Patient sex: M
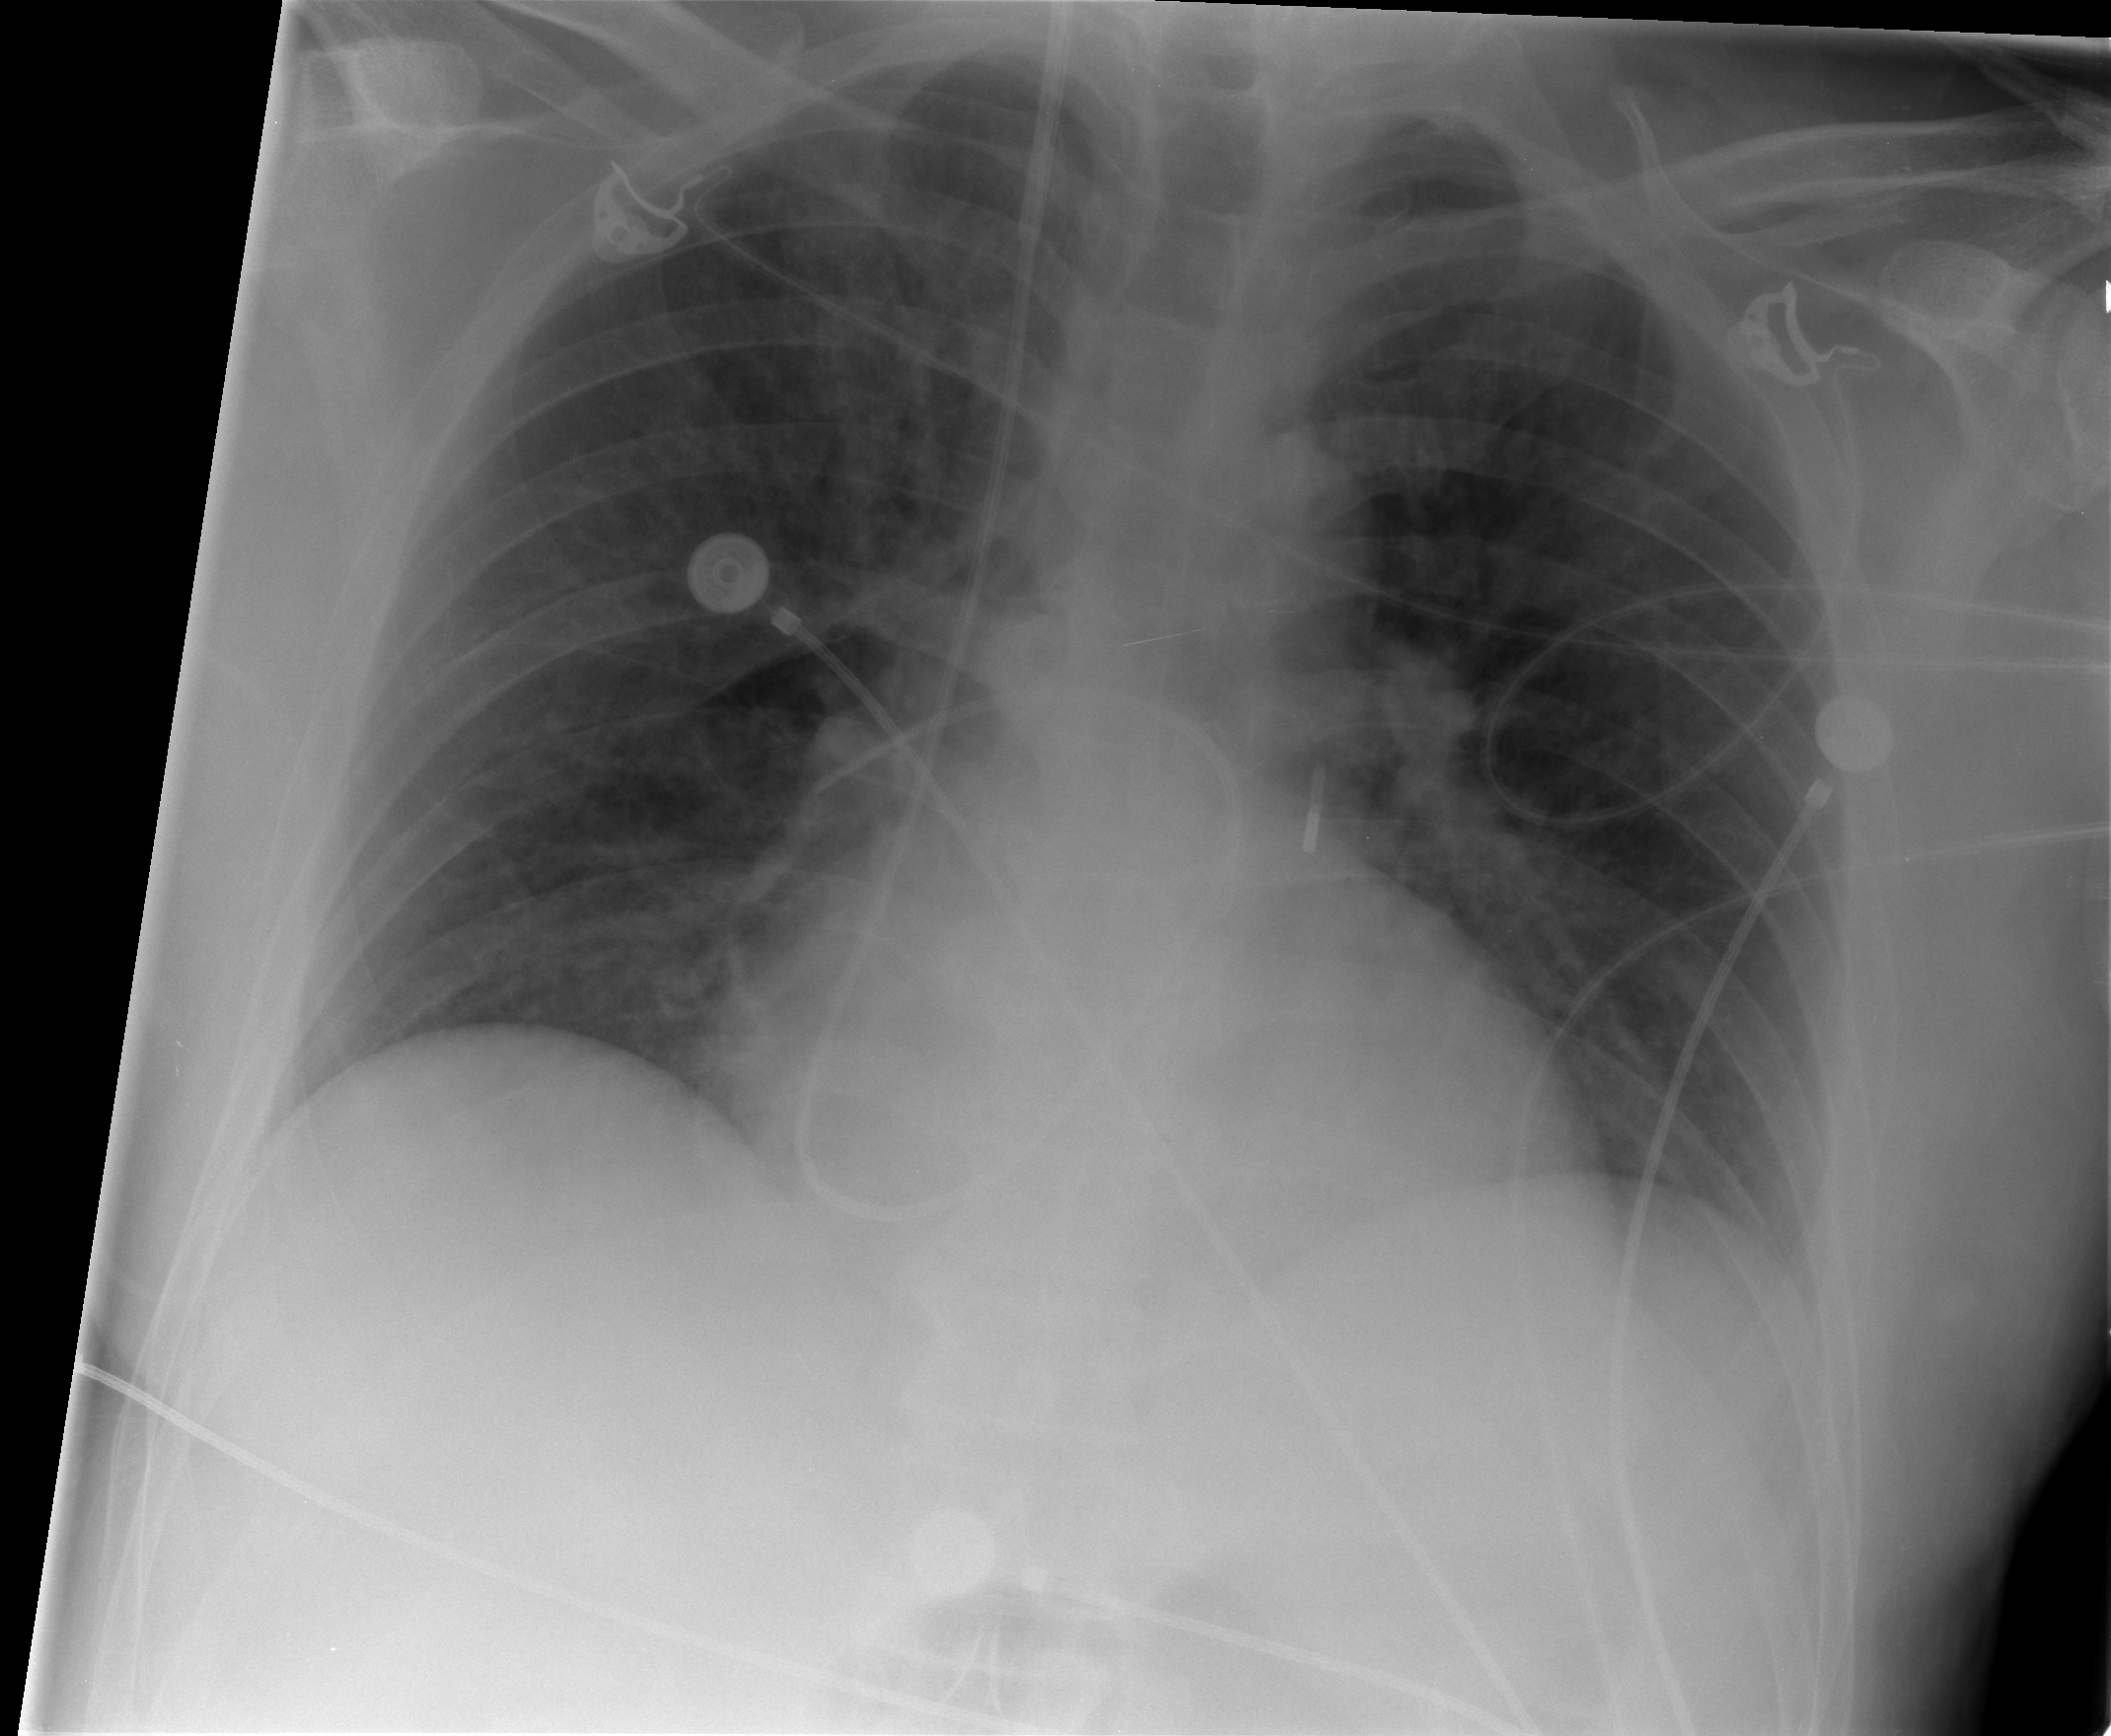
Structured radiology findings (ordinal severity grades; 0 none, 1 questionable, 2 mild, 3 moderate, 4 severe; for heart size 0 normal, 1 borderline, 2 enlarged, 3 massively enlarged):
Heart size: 2
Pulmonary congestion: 2
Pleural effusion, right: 0
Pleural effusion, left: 0
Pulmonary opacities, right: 2
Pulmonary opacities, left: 1
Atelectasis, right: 0
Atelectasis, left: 2